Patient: sex M, age 72
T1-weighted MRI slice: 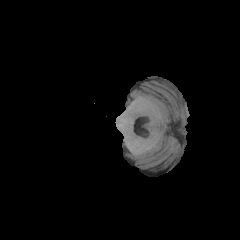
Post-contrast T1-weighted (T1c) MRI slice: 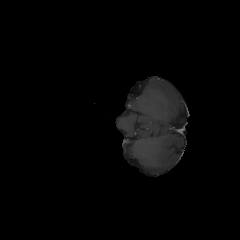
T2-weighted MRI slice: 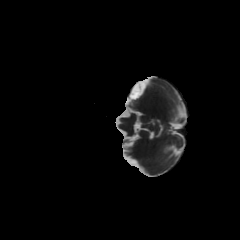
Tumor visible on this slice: no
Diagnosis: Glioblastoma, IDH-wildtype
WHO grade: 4